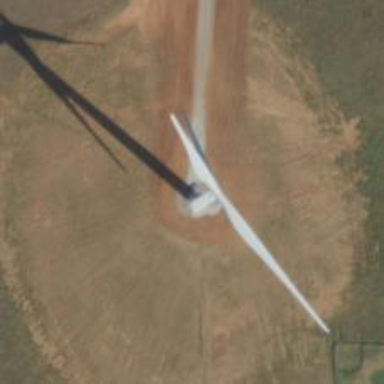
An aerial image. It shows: Wind power generator using wind turbines.